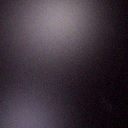
Screen state: off